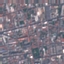
Land use / land cover class: Residential